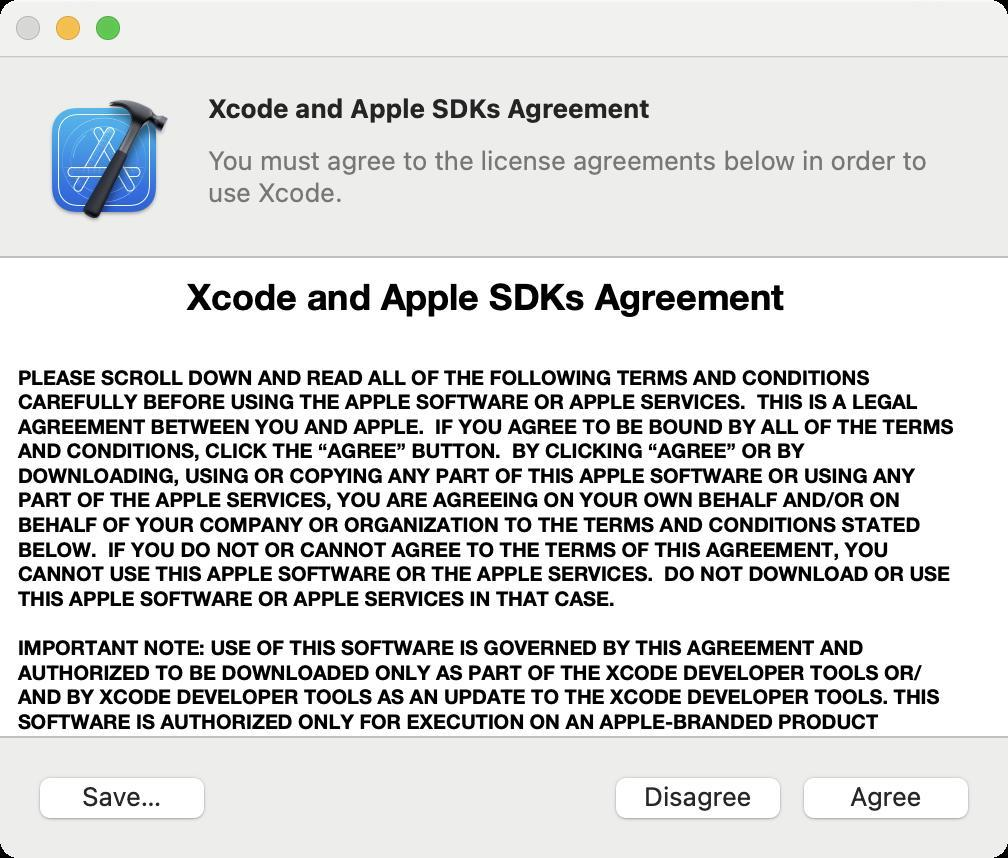
Accessibility tree:
{"name": "Xcode_and_Apple_SDKs_Agreement", "role": "AXWindow", "description": null, "role_description": "dialog", "value": null, "position": "612.00;184.00", "size": "504;429", "children": [{"name": null, "role": "AXStaticText", "description": null, "role_description": "text", "value": "Xcode and Apple SDKs Agreement", "position": "102.00;46.00", "size": "384;18", "children": []}, {"name": null, "role": "AXScrollArea", "description": null, "role_description": "scroll area", "value": null, "position": "-1.00;128.00", "size": "506;241", "children": [{"name": null, "role": "AXTextArea", "description": null, "role_description": "text entry area", "value": "Xcode and Apple SDKs Agreement\n\nPLEASE SCROLL DOWN AND READ ALL OF THE FOLLOWING TERMS AND CONDITIONS CAREFULLY BEFORE USING THE APPLE SOFTWARE OR APPLE SERVICES.  THIS IS A LEGAL AGREEMENT BETWEEN YOU AND APPLE.  IF YOU AGREE TO BE BOUND BY ALL OF THE TERMS AND CONDITIONS, CLICK THE “AGREE” BUTTON.  BY CLICKING “AGREE” OR BY DOWNLOADING, USING OR COPYING ANY PART OF THIS APPLE SOFTWARE OR USING ANY PART OF THE APPLE SERVICES, YOU ARE AGREEING ON YOUR OWN BEHALF AND/OR ON BEHALF OF YOUR COMPANY OR ORGANIZATION TO THE TERMS AND CONDITIONS STATED BELOW.  IF YOU DO NOT OR CANNOT AGREE TO THE TERMS OF THIS AGREEMENT, YOU CANNOT USE THIS APPLE SOFTWARE OR THE APPLE SERVICES.  DO NOT DOWNLOAD OR USE THIS APPLE SOFTWARE OR APPLE SERVICES IN THAT CASE.\n\nIMPORTANT NOTE: USE OF THIS SOFTWARE IS GOVERNED BY THIS AGREEMENT AND AUTHORIZED TO BE DOWNLOADED ONLY AS PART OF THE XCODE DEVELOPER TOOLS OR/AND BY XCODE DEVELOPER TOOLS AS AN UPDATE TO THE XCODE DEVELOPER TOOLS. THIS SOFTWARE IS AUTHORIZED ONLY FOR EXECUTION ON AN APPLE-BRANDED PRODUCT RUNNING MACOS.  ANY OTHER DOWNLOAD OR USE OF THIS SOFTWARE IS NOT AUTHORIZED AND IS IN BREACH OF THIS AGREEMENT.\n\n1.\tDefinitions\nWhenever capitalized in this Agreement:\n\n“Agreement” means this Xcode and Apple SDKs Agreement.\n\n“Apple” means Apple Inc., a California corporation with its principal place of business at One Infinite Loop, Cupertino, California 95014, U.S.A.\n\n“Apple Developer Program License Agreement” means a separate agreement that may be entered into between You and Apple regarding the development and submission of Applications to the App Store for approval and digital signing by Apple, development of libraries for iOS, watchOS, iPadOS, tvOS, and/or visionOS, and the use of Apple services such as the Apple Push Notification Service, In-App Purchase, and iCloud, among other things.\n\n“Apple Maps Service” means the mapping platform and Map Data provided by Apple via the MapKit API and/or the Apple Maps Server API (which are the documented API that enable You to add mapping features or functionality to Applications).  \n\n“Apple Services” or “Services” means the developer services that Apple provides to You under this Agreement solely for use with Your Applications and not for use by You as an end-user (e.g., Game Center, Apple Maps Service, any Apple-certificate issuance services, etc.), including any Updates thereto (if any) that may be provided to You by Apple.  \n\n“Apple Software” means the Xcode Developer Tools and the Apple SDKs, including any Updates thereto (if any) that may be provided to You by Apple.\n\n“Apple SDKs” means the macOS SDK, and the Apple-proprietary Software Development Kits (SDKs) provided hereunder, including but not limited to header files, APIs, libraries, simulators, and software (source code and object code) labeled as part of the iOS SDK, watchOS SDK, iPadOS SDK, tvOS SDK and/or visionOS SDK and included in the Xcode Developer Tools package for purposes of targeting Apple-branded products running iOS, watchOS, iPadOS, tvOS or visionOS.\n \n“Application” means a software program (including extensions and media that are enclosed in a single software bundle) developed by You hereunder, for use under Your own name, trademark or brand, and specifically for use on Apple-branded products running macOS, iOS, watchOS, iPadOS, tvOS, visionOS as applicable, including new releases and new versions of such software program, but excluding libraries for iOS, watchOS, iPadOS, tvOS, visionOS applications.  \n\nFor clarity, the term Application as used in this Agreement excludes libraries that are for use in Applications designed for iOS, watchOS, iPadOS, tvOS or visionOS.  Such libraries can be developed by You only under the terms of the Apple Developer Program License Agreement.  \n\n“Authorized Developers” means Your employees and contractors, members of Your organization or, if You are an educational institution, Your faculty, staff and students, who: (a) have a demonstrable need to know or use the Apple Software or Apple Services in order to develop and test Applications, and (b) to the extent they will access Apple Confidential Information, have written and binding agreements with You that prohibit the unauthorized use and disclosure of such confidential information.\n\n“Authorized Test Units” means Apple-branded hardware units owned or controlled by You that have been designated by You for Your own testing and development purposes, and, if You permit, Apple-branded hardware units owned or controlled by Your Authorized Developers so long as such units are used for testing and development purposes on Your behalf and only as permitted hereunder. \n\n“Documentation” means the technical or other specifications or documentation that Apple may provide to You for use in connection with the Apple Software, Apple Services, Apple certificates, or as otherwise provided hereunder. \n\n“FOSS” (Free and Open Source Software) means any software that is subject to terms that, as a condition of use, copying, modification or redistribution, require such software and/or derivative works thereof to be disclosed or distributed in source code form, to be licensed for the purpose of making derivative works, or to be redistributed free of charge, including without limitation software distributed under the GNU General Public License or GNU Lesser/Library GPL.\n\n“macOS SDK” means the Apple-proprietary Software Development Kits (SDKs) provided hereunder, including but not limited to header files, APIs, libraries, simulators, and software (source code and object code) labeled as part of the macOS SDK and included in the Xcode Developer Tools package for purposes of targeting Apple-branded products running macOS.\n \n“Map Data” means any content, data or information provided through the Apple Maps Service including, but not limited to, imagery, terrain data, latitude and longitude coordinates, transit data, points of interest and traffic data. \n\n“Program Requirements” mean the technical, human interface, design, product category, security, performance, and other criteria and requirements for Applications specified by Apple in the Apple Developer Program License Agreement.  \n\n“Provisioning Profiles” means the time-limited files (including applicable entitlements, certificates or other identifiers) that may be provided by Apple for use by You in connection with Your Application development and testing.\n\n“Updates” means bug fixes, updates, upgrades, modifications, enhancements and supplements to the Apple Software or Apple Services, and any new releases or versions thereof.\n\n“Xcode Developer Tools” means the Apple-proprietary development platform, including but not limited to software tools, compilers, sample code, Documentation, programming languages, and overall design package provided by Apple hereunder, excluding the Apple SDKs.\n\n“You” or “Your” means the person(s) or entity using the Apple Software or Services or otherwise exercising rights under this Agreement.  If You are entering into this Agreement on behalf of Your company, organization, educational institution, or an agency, instrumentality, or department of the federal government, “You” or “Your” refers to your company, organization, educational institution or agency, instrumentality, or department of the federal government as well.\n\n2.\tInternal Use License and Restrictions\n2.1\tAuthority to Enter into Agreements \nYou certify to Apple that You have the right and authority to enter into this Agreement on Your own behalf, or if You are entering into this Agreement on behalf of Your company, organization, educational institution, or agency, instrumentality, or department of the federal government, that You have the right and authority to legally bind such entity or organization to the terms and obligations of this Agreement.  Further, You agree to comply with the terms of and fulfill Your obligations under this Agreement, including obtaining any required consents for Your Authorized Developers’ use of the Apple Software and Services (e.g., as part of Your Applications), and You agree to monitor and be fully responsible for all such use by Your Authorized Developers and their compliance with the terms of this Agreement.  You acknowledge that You will be solely responsible for all costs, expenses, losses and liabilities incurred, and activities undertaken by You and Your Authorized Developers in connection with the Apple Software and Apple Services, Your Applications and Your related development and limited distribution efforts.  \n\n2.2\tPermitted Uses and Restrictions\nSubject to the terms and conditions of this Agreement, Apple hereby grants You during the Term, a limited, non-exclusive, personal, revocable, non-sublicensable, non-transferable, and internal use license to:\n\nA.\tInstall a reasonable number of copies of the Apple Software on Apple-branded computers that are owned or controlled by You to be used internally by You or Your Authorized Developers only as follows:\n\n(i)\tYou may use the Xcode Developer Tools to test and develop application and other software; \n\n(ii)\tYou may use the macOS SDKs to test and develop application and other software;\n\n(iii)\tYou may use the Apple SDKs (excluding the macOS SDK) solely to test and develop Applications that are specifically for use with the applicable Apple-branded products for which the SDK is targeted, unless otherwise permitted by Apple in writing; and\n\n(iv)\tYou may use the Apple Services solely to test and develop Applications that are specifically for use on Apple-branded products, unless otherwise permitted by Apple in writing.\n\nExcept as otherwise expressly set forth in Section 2.2.B., You may not distribute any Applications developed using the Apple SDKs (excluding the macOS SDK) absent entering into a separate written agreement with Apple. \n\nB.\tUse Provisioning Profiles to install Your Applications onto a reasonable, limited number of Authorized Test Units solely for use by You and/or Your Authorized Developers and only for internal testing and development of Your Applications, or for Your own personal, non-commercial use.  \n\nApple reserves the right to limit the number of Authorized Test Units that You may provision for iOS, watch OS, iPadOS, tvOS, and visionOS as well as the number of Authorized Developers (and Apple IDs) that You may register with the Apple Software for such provisioning.  You agree to be solely responsible for determining which Authorized Developers in Your company or organization should have access to and use of Your Applications and such Authorized Test Units.  You agree to clearly inform Your Authorized Developers that Your Applications that are deployed using Your Provisioning Profiles are to be used only by them (and not by any third parties) and are solely for use for internal testing and development purposes on Your behalf.  You will be responsible for attaching or otherwise including, at Your discretion, any relevant usage terms for such Applications.  Apple will not be responsible for any violations of Your usage terms.  You will be solely responsible for all user assistance, warranty and support of Your Applications that are deployed by You under this Agreement. \n\n2.3\tApple IDs\nYou agree to register only a reasonable number of Apple IDs in the Apple Software and Apple Services for deployment and provisioning purposes.  You agree to ensure that such Apple IDs are associated with You or Your Authorized Developers.  You agree that all information provided to Apple by You or Your Authorized Developers in obtaining such Apple IDs or entering them into the Apple Software or Services will be current, true, accurate, supportable and complete.  You agree not to fraudulently misrepresent or improperly acquire more Apple IDs than are necessary for Your own reasonable testing and development purposes.  You understand that Apple may disable Your right to use Apple IDs within the Apple Software or may revoke Your Provisioning Profiles at any time in its sole discretion (e.g., if Apple suspects fraudulent or malicious activity with Your use of the Apple Software or Services).\n\n2.4\tApple Developer Program \nIf You would like a third-party to use Your Application for iOS, watchOS, iPadOS, tvOS, or visionOS, or You would like to distribute Your Application for macOS through the App Store, then You must enter into a separate written agreement with Apple (the Apple Developer Program License Agreement) and Your Application must comply with the Program Requirements and Documentation.  Information regarding the Program Requirements is available at:  http://developer.apple.com/programs/ios/information/index.html.  Apple reserves the right to change the Program Requirements and/or the terms of the Apple Developer Program License Agreement from time to time.  You are fully responsible for any and all costs, expenses or other liabilities You may incur as a result of Your development or use of the Apple Software or Services.  For clarity, macOS applications and libraries may be distributed without entering into a separate written agreement with Apple so long as such applications and libraries comply with the terms of this Agreement.\n\n2.5\tCopies  \nYou agree to retain and reproduce in full the Apple copyright, disclaimers and other proprietary notices in all copies of the Apple Software that You are permitted to make under this Agreement.  For clarity, You may copy only the entire package or piece of the Apple Software and Services in its entirety and only for use as permitted herein.  You may not alter the Apple Software or Services in any way in such copy, e.g., You are expressly prohibited from separately using the Apple SDKs or attempting to run any part of the Apple Software on non-Apple-branded hardware.  Images contained in the Documentation may not be separately copied or used outside of the Documentation. \n\n2.6\t Ownership\nApple retains all rights, title, and interest in and to the Apple Software and Apple Services.  The parties acknowledge that this Agreement does not give Apple any ownership interest in Your Applications.\n\n2.7\tRestrictions; No Other Permitted Uses\nThe grants set forth in this Agreement do not permit You to, and You agree not to, install, use or run the Apple Software or Apple Services on any non-Apple-branded computer or device, or to enable others to do so.  This Agreement does not allow the Apple Software or Services to be made available over a network where they could be run or used by multiple computers at the same time, unless otherwise expressly permitted in writing by Apple.  Further, unless otherwise expressly permitted by Apple in writing, You agree not to rent, lease, lend, upload to or host on any website or server, sell, redistribute, or sublicense the Apple Software and Apple Services, in whole or in part, or to enable others to do so.  You may not use the Apple Software and Apple Services for any purpose not expressly permitted by this Agreement.  You may not and You agree not to, or to enable others to, copy (except as expressly permitted under this Agreement), decompile, reverse engineer, disassemble, attempt to derive the source code of, modify, decrypt, or create derivative works of the Apple Software or Services, or any part thereof (except as and only to the extent any foregoing restriction is prohibited by applicable law, or to the extent as may be permitted by licensing terms governing use of open-sourced components or sample code included with the Apple Software).  You agree not to exploit the Apple Services or Apple Software in any unauthorized way whatsoever, including but not limited to, by trespass or burdening network capacity.  Further, as a condition to using the Apple Software and Apple Services, You agree that You will not, directly or indirectly, commit any act intended to interfere with the Apple Software or Apple Services.  All licenses not expressly granted in this Agreement are reserved and no other licenses, immunity or rights, express or implied are granted by Apple, by implication or otherwise.  This Agreement does not grant You any rights to use any trademarks, logos or service marks belonging to Apple, including but not limited to the iPhone or iPod word marks.  If You make reference to any Apple products or technology or use Apple’s trademarks, You agree to comply with the guidelines at: http://www.apple.com/legal/trademark/guidelinesfor3rdparties.html, as modified by Apple from time to time.  \n\n2.8\tUpdates; No Support or Maintenance\nApple may extend, enhance, or otherwise modify the Apple Software and Apple Services at any time without notice, but Apple is not obligated to provide You with any Updates to the Apple Software and Apple Services.  If Apple makes Updates available, the terms of this Agreement will govern such Updates, unless the Update is accompanied by a separate license in which case the terms of that license will govern.  If You choose to allow automatic updates for the Apple Software in System Preferences, then Your Apple-branded computer will periodically check with Apple for updates and upgrades to the Apple Software and, if an update or upgrade is available, the update or upgrade will automatically download and install onto Your Apple-branded computer and, if applicable, Your peripheral devices. You can turn off the automatic updates for the Apple Software at any time by changing the automatic updates settings within System Preferences.  Apple is not obligated to provide any maintenance, technical or other support for the Apple Software and Apple Services.  You acknowledge that Apple has no express or implied obligation to announce or make available any Updates of the Apple Software and Apple Services to anyone in the future.  Should an Update be made available, it may have APIs, features, services, content, or functionality that are different from those found in the Apple Software and Apple Services licensed hereunder.\n\n2.9\tUse of Apple Services in Your Applications\nApple may provide access to Apple Services that Your Applications may call through APIs in the Apple Software and/or that Apple makes available to You through other mechanisms, e.g., through the use of keys that Apple may make accessible to You through the Apple Software or Apple Services.  You agree to access such Apple Services only through the mechanisms provided by Apple for such access and only for use on Apple-branded products.  Except as expressly permitted by Apple in writing, You agree not to share access to mechanisms provided to You by Apple for the use of Apple Services with any third party.  Further, You agree not to create or attempt to create a substitute or similar service through use of or access to the Apple Services.  \n\nYou agree to access and use such Services only as necessary for providing services and functionality for Your Applications that are eligible to use such Services and only as permitted by Apple in writing, including in the Documentation.  You may not use the Apple Services in any manner that is inconsistent with the terms of this Agreement or that infringes any intellectual property rights of a third party or Apple, or that violates any applicable laws or regulations.  You agree that the Apple Services contain proprietary content, information and material owned by Apple and its licensors, and protected by applicable intellectual property and other laws.  You may not use such proprietary content, information or materials in any way whatsoever, except for the permitted uses of the Apple Services under this Agreement, or as otherwise separately and expressly permitted by Apple in writing.\n\nYou acknowledge that there may be storage capacity, transmission, and/or transactional limits for the Apple Services both for You as a developer and for Your Authorized Developers.  If You reach or Your Authorized Developers reach such limits, then You or Your Authorized Developer may be unable to use the Apple Services or may be unable to access or retrieve data from Your Applications or through the applicable end-user accounts.  You agree not to charge any fees to Your Authorized Developers solely for access to or use of the Apple Services through Your Application or for any content, data or information provided therein, and You agree not to sell access to the Apple Services in any way. \n\nApple Services may not be available in all languages or in all countries, and Apple makes no representation that any such Services would be appropriate, accurate or available for use in any particular location or product.  To the extent You choose to use the Apple Services with Your Applications, You do so at Your own initiative and are responsible for compliance with any applicable laws.\n\nApple reserves the right to change, suspend, deprecate, remove, limit, or disable access to the Apple Services, or any part thereof, at any time without notice (including revoking entitlements or changing any APIs in the Apple Software that enable access to the Services).  In no event will Apple be liable for the removal of or disabling of access to any of the foregoing.  Apple may also impose limits and restrictions on the use of or access to the Apple Services, may remove the Apple Services for indefinite time periods, may revoke Your access to the Apple Services, or may cancel the Apple Services (or any part thereof) at any time without notice or liability to You and in its sole discretion.  \n\nApple does not guarantee the availability, accuracy, completeness, reliability, or timeliness of any data or information displayed by any Apple Services.  You are responsible for Your use of the Apple Software and Apple Services, and if You use such Services to store any content, data, or information, then it is Your responsibility to maintain appropriate alternate backup of all Your content, information, and data.  You understand and agree that You may not be able to access certain Apple Services upon expiration or termination of this Agreement and that Apple reserves the right to suspend access to or delete content, data or information that You have stored through Your use of such Services provided hereunder.  You should review the Documentation and policy notices posted by Apple prior to using any Apple Services.  Certain Apple Services may not be made available for Applications on all Apple-branded products and may not be made available to all developers.  Apple reserves the right to not provide (or to cease providing) the Apple Services to any or all developers at any time in its sole discretion.\n\n2.10\tXcode Server \nIf You access the Xcode Server feature of the Apple Software (e.g., via the command line tools), then You may use the Xcode Server feature for Your own personal use or within Your company or organization, but solely for Your own internal testing and development purposes.  You may not provide a service to any other party that integrates with or leverages services or information provided by Xcode Server or uses the Xcode Server feature in any way.  As a condition of using the Xcode Server feature of the Apple Software, You represent and warrant to Apple that You (and any user of a client-computer that You permit to access Xcode Server on Your behalf) are appropriately licensed to use the applicable services, features or functionality of the Xcode Developer Tools, the Apple SDKs and/or the Apple Developer Program account and associated resources accessed through Xcode Server (e.g., anyone attempting to gain access to Your Apple Developer certificates stored on Xcode Server must be a member of Your paid Apple Developer Program account team).  You agree to monitor and will be responsible for all such use by any user of a client-computer that You permit to access Xcode Server and their compliance with the terms of this Agreement and other applicable license agreements.\n\n\n2.11\tQuickTime Development Software\nYou may use the QuickTime development software only to develop application software that is compatible with, and runs only on supported macOS and/or Windows platforms with QuickTime installed.  Your software application may not interfere with the functionality of QuickTime Player or the QuickTime Plug-in, including but not limited to file type or MIME type associations that are registered to QuickTime.\n\n2.12\tDigital Materials, Reality Composer and Reality Composer Pro Software\nA. \tThe Reality Composer and/or Reality Composer Pro software (“Composer Software”) that may be included with the Apple Software may contain, display and provide access to certain content, photographs, text, images, graphics, artwork, audio, video, augmented reality or similar assets (collectively, the “Digital Materials”). Title and intellectual property rights in the Digital Materials belong to Apple or the respective content owner, and such Digital Materials may be protected by copyright or other intellectual property laws and treaties, or subject to terms of use of the third party providing such Digital Materials.  Apple is not obligated to provide for, and does not guarantee, the availability of the Composer Software or any specific Digital Materials.  Any Updates to the Composer Software may therefore contain some Digital Materials different from the previous versions. \n\nB.\tAutomatic Updates of the Composer Software may also include updates to the library of Digital Materials that are provided as part of the Composer Software. Regardless of whether automatic updates are enabled or not, when the Composer Software is in use, the Composer Software will automatically check with Apple for Updates to the Digital Materials. If an Update is available, You will be prompted to download the updated or new Digital Materials. Apple reserves the right to automatically modify, remove, or delete any Digital Materials on Your Apple-branded computer from time to time if Apple becomes aware of or has reason to believe that it is necessary to cease the distribution and use of such Digital Materials, due to reasons such as legal or regulatory requirements, public morals, or technical considerations.  By using the Apple Software, You understand and agree that Apple may automatically modify, remove or delete any Digital Materials.\n\nC.\tExcept as otherwise provided in this Agreement, You may use the Digital Materials, on a royalty-free basis, to create your own original content for your game, application, or other audiovisual project (“User Content”) subject to Apple’s right to modify, remove or delete specific Digital Materials on Your Apple-branded computer as set forth in Section 2.12B above. You may display and distribute User Content that was created using the Digital Materials as part of or in connection with Your game, application or other audiovisual project; however, individual Digital Materials may not be commercially or otherwise distributed on a standalone basis, or repackaged in whole or in part as audio clips, visual content, or asset packs. \n\nD.\tExcept as otherwise provided in this Agreement, (i) this Agreement does not grant You any rights to use such Digital Materials, nor does it obligate Apple to make any such Digital Materials available to You continually or for any specific term, and (ii) You may not use the Digital Materials outside the context of their intended use as part of the Apple Software. Without prejudice to Section 2.14C below, You agree not to use the Composer Software, including any Digital Materials, for any unlawful or illegal activity or to create User Content or assets that are offensive or inappropriate. You further agree not to interfere with, disrupt, or create an undue burden on servers or networks connected to Your Apple-branded computer or Apple Software or violate the regulations, policies or procedures of such networks. \n\n2.13\tSystem-Provided Images\nThe system-provided images and symbols owned by Apple and documented as such in Apple's Human Interface Guidelines for iOS, watchOS, iPadOS, tvOS, macOS, or visionOS (“System-Provided Images”) are licensed to You solely for the purpose of developing Applications for Apple-branded products that run on the system for which the image was provided.  You agree that you shall not use or incorporate the System-Provided Images or any substantially or confusingly similar images into app icons, logos or make any other trademark use of the System-Provided Images. Your use of the System-Provided Images shall also be subject to any specific use restrictions with respect thereto as set forth in the Apple Software or Apple’s Human Interface Guidelines.  Apple reserves the right to review and, in its sole discretion, require modification or discontinuance of use of any System-Provided images used in violation of the foregoing restrictions, and you agree to promptly comply with any such request.  Upon termination of this Agreement, You may continue to distribute the System-Provided Images as used within Applications You developed using the Apple Software.\n\n2.14\tAdditional Restrictions for Applications\n\nA.  \tUse of the Apple Maps Service; Location\nIf Your Application uses or accesses the Map Kit API and/or the Apple Maps Server API from a device running iOS version 6 or later, Your Application will access and use the Apple Maps Service.  All use of the Map Kit API, Apple Maps Server API and Apple Maps Service must be in accordance with the terms of this Agreement, and You agree that the Apple Maps Service is solely for use by Applications running on Apple-branded products.  Your Application may use the MapKit API and/or Apple Maps Server API only to access the Apple Maps Service and/or Map Data in Your Applications (except as otherwise set forth below).  \n\nAs part of such access to the Apple Maps Service and/or Map Data through the MapKit API or Apple Maps Server API:\n\n-  Your Application must not remove, obscure or alter Apple’s or its licensors’ copyright notices, trademarks, or any other proprietary rights or legal notices, documents or hyperlinks that may appear in or be provided through the Apple Maps Service;\n\n-  You must not use the Apple Maps Service in any manner that enables or permits bulk downloads or feeds of the Map Data, or any portion thereof, or that in any way attempts to extract, scrape or reutilize any portions of the Map Data.  For example, neither You nor Your Application may use or make available the Map Data, or any portion thereof, as part of any secondary or derived database;\n\n-  Your Application may display the Map Data only as permitted herein, and when displaying it on a map, You agree that it will be displayed only on an Apple map provided through the Apple Maps Service; \n\n-  Except to the extent expressly permitted herein, You agree not to copy, modify, translate, create a derivative work of, publish or publicly display the Map Data in any way.  Further, You may not use or compare the data provided by the Apple Maps Service for the purpose of improving or creating another mapping service;\n\n-  Unless otherwise expressly permitted in writing by Apple, Map Data may not be cached, pre-fetched, or stored by You or Your Application, other than on a temporary and limited basis solely as necessary (i) for Your use of the Apple Maps Service as permitted herein or in the MapKit Documentation, and/or (ii) solely to improve the performance of the Apple Maps Service with Your Application after which, in all cases, You must delete any such Map Data and, upon Apple’s request, provide to Apple written certification of the deletion; \n\n-  You acknowledge and agree that results You may receive from the Apple Maps Service may vary from actual conditions due to variable factors that can affect the accuracy of Map Data, such as road or weather conditions; and  \n\n-  If Your Application accesses the MapKit API from a device running iOS version 5 or earlier, Your Application will access and use only the Google Mobile Maps (GMM) service.  Such use of the GMM is subject to the following terms: http://code.google.com/apis/maps/terms/iPhone.html.  If You do not accept such terms, You may not use the GMM service in Your Application, and You acknowledge and agree that such use will constitute Your acceptance of such terms.\n\nApplications that use location-based APIs (e.g., Core Location, MapKit API) or otherwise provide location-based services may not be designed or marketed for automatic or autonomous control of vehicle behavior, or for emergency or life-saving purposes.  Map Data and other location data provided by Apple is not intended to be relied upon in situations where precise location information is needed or where erroneous, delayed, non-existent, inaccurate or incomplete location data may lead to death, personal injury, property or environmental damage.  \n\nIf You choose to provide Your own location-based service, data and/or information in conjunction with the Apple maps provided through the Apple Maps Service (e.g., overlaying a map or route You have created on top of an Apple map), You are solely responsible for ensuring that Your service, data and/or information correctly aligns with any Apple maps used.  For Applications that use location-based APIs for real-time navigation (including, but not limited to, turn-by-turn route guidance and other routing that is enabled through the use of a sensor), You must have an end-user license agreement that includes the following notice:  YOUR USE OF THIS REAL TIME ROUTE GUIDANCE APPLICATION IS AT YOUR SOLE RISK.  LOCATION DATA MAY NOT BE ACCURATE.  Further, any Applications that offer location-based services or location-based functionality must notify and obtain consent from an individual before his or her location data is collected, transmitted or otherwise used by the Application.  \n\nB.  \tUse of the HealthKit APIs and the HomeKit APIs\nYou may use the HealthKit APIs only for internal testing and development purposes for Your Application.  Your Application must not access the HealthKit APIs unless it is primarily designed to provide health and/or fitness services.  You must not use the HealthKit APIs, or any information obtained through the HealthKit APIs, to disclose or provide an end-user’s health and/or fitness information to any third party and may only use such APIs for internal testing and development purposes for Your Application.  If Your Application accesses NikeFuel points information through the HealthKit APIs, then Your use of the NikeFuel points information is subject to the NikeFuel points terms of service set forth at: https://developer.nike.com/healthkit/nikefuel-use-agreement.html.  If You do not accept such NikeFuel points terms of service, including, but not limited to all limitations and restrictions therein, You may not use such NikeFuel points information in Your Application, and You acknowledge and agree that such use will constitute Your acceptance of such terms of service.\n\nYou may use the HomeKit APIs only for internal testing and development purposes for Your Application.  Your Application must not access the HomeKit APIs unless it is primarily designed to provide home configuration or home automation services (e.g., turning on a light, lifting a garage door) for hardware accessories licensed under Apple’s MFi Program.  You agree not to use the HomeKit APIs for any purpose other than interfacing, communicating, interoperating with or otherwise controlling hardware accessories licensed under Apple’s MFi Program or for using the HomeKit database, and then only for home configuration or home automation purposes in connection with Your Application.  Your Application may use information obtained from the HomeKit APIs and/or the HomeKit database only on supported Apple-branded products.  You agree not to export, remotely access, or transfer such information off such device (e.g., a lock password cannot be sent off an end-user’s device to be stored in an external non-Apple database). \n\nC.  \tCompliance with Laws\nYou agree that neither You nor Your Applications will disable, override or otherwise interfere with any Apple-implemented system alerts, warnings, display panels, consent panels and the like.  You understand and agree that You and Your Applications must comply with all applicable criminal, civil and statutory laws and regulations (including privacy, data collection and location service laws and regulations) in any jurisdictions in which Your Applications may be delivered.  You shall be solely responsible for, and Apple shall have no responsibility or liability whatsoever with respect to, any and all claims, suits, liabilities, losses, damages, costs and expenses arising from, related or attributable to, or otherwise involving Your Application. \n\nYou agree not to use the Apple Software and Services for any unlawful or illegal activity, nor to develop any Application that would commit or facilitate the commission of a crime, or other tortious, unlawful, or illegal act.  You agree that, to the best of Your knowledge and belief, Your Applications will not violate, misappropriate, or infringe any Apple or third party copyrights, trademarks, rights of privacy and publicity, trade secrets, patents, or other proprietary or legal rights (e.g. musical composition or performance rights, video rights, photography or image rights, logo rights, third party data rights, etc. for content and materials that may be included in Your Application).  Further, You agree not to use the Apple Software or Apple Services to create any Application or other software program that would disable, hack or otherwise interfere with any security, digital signing, digital rights management, content protection, verification or authentication mechanisms implemented in or by the Apple Software or the Apple Services, or by other Apple software, services or technology, or enable others to do so, unless otherwise permitted by Apple in writing.\n\nApplications must not contain any malware, malicious or harmful code, program, or other internal component (e.g. computer viruses, trojan horses, “backdoors”) and may not use any Apple Software or services in a way that could damage, destroy, or adversely affect Apple hardware, software or services, or any other software, firmware, hardware, data, systems, services, or networks.  If Your Application includes any FOSS, You agree to comply with all applicable FOSS licensing terms, and You agree not to use any FOSS in the development of Your Application in such a way that would cause the non-FOSS portions of the Provisioning Profiles, Apple Software, Services, or any Apple-issued certificates to be subject to any FOSS licensing terms or obligations.\n\n3.\tPre-Release Software and Services\nNote:  This Agreement applies to both the commercial release versions of the Apple Software and pre-release versions of the Apple Software, as applicable.  You should review the release notes provided with the Apple Software if You are uncertain about Your confidentiality obligations or visit developer.apple.com for more information about pre-release versions.  \n\n3.1\tUsing Pre-Release Apple Software and Services \nPre-release versions of the Apple Software or Apple Services should not be relied upon to perform in the same manner as a final-release, commercial-grade product, nor should they be used with data that is not sufficiently and regularly backed up.  The pre-release Apple Software and Apple Services may contain inaccuracies or errors that could cause failures or loss of data and may be incomplete.  You should back up Your data prior to using any pre-release Apple Software and Apple Services and not rely on them to perform in the same way as a commercial release of the Apple Software and Services.\n\n3.2\tConfidentiality\nYou agree that pre-release versions of the Apple Software and Apple Services (including pre-release Documentation) will be deemed “Apple Confidential Information”; provided however that upon the commercial release of the Apple Software and Apple Services, such pre-release versions of the Apple Software and Apple Services will no longer be confidential.  Notwithstanding the foregoing, Apple Confidential Information will not include: (i) information that is generally and legitimately available to the public through no fault or breach of Yours, (ii) information that is generally made available to the public by Apple, (iii) information that is independently developed by You without the use of any Apple Confidential Information, (iv) information that was rightfully obtained from a third party who had the right to transfer or disclose it to You without limitation, or (v) any FOSS included in the Apple Software and Apple Services and accompanied by licensing terms that do not impose confidentiality obligations on the use or disclosure of such FOSS.  Further, Apple agrees that You will not be bound by the foregoing confidentiality terms with regard to technical information about pre-release Apple Software or Apple Services disclosed by Apple at WWDC (Apple’s Worldwide Developers Conference), except that You may not post screen shots of, write public reviews of, or redistribute any pre-release Apple Software or Services.\n\nYou agree to protect Apple Confidential Information using at least the same degree of care that You use to protect Your own confidential information of similar importance, but no less than a reasonable degree of care.  You agree to use Apple Confidential Information solely for the purpose of exercising Your rights and performing Your obligations under this Agreement and agree not to use Apple Confidential Information for any other purpose, for Your own or any third party’s benefit, without Apple's prior written consent.  You further agree not to disclose or disseminate Apple Confidential Information to anyone other than: (i) Authorized Developers; or (ii) as otherwise agreed or permitted in writing by Apple.  You may disclose Apple Confidential Information to the extent required by law, provided that You take reasonable steps to notify Apple of such requirement before disclosing the Apple Confidential Information and to obtain protective treatment of the Apple Confidential Information.  You acknowledge that damages for improper disclosure of Apple Confidential Information may be irreparable; therefore, Apple is entitled to seek equitable relief, including injunction and preliminary injunction, in addition to all other remedies.\n\n4.\tIndemnification \nTo the extent permitted by applicable law, You agree to indemnify, defend and hold harmless Apple, its directors, officers, employees, independent contractors and agents (each an “Apple Indemnified Party”) from any and all claims, losses, liabilities, damages, expenses and costs (including without limitation attorneys' fees and court costs) (collectively “Losses”) incurred by an Apple Indemnified Party as a result of Your breach of this Agreement, a breach of any certification, covenant, representation or warranty made by You in this Agreement, any claims that Your Applications violate or infringe any third party intellectual property or proprietary rights, or otherwise related to or arising from Your use of the Apple Software and Apple Services, Your Applications, Your development of Applications, or Your loading of Applications and limited distribution as permitted hereunder.  You acknowledge that the Apple Software and Apple Services is not intended for use in the development of Applications in which errors or inaccuracies in the content, functionality, services, data or information provided by the Application or the failure of the Application could lead to death, personal injury, or severe physical or environmental damage, and, to the extent permitted by law, You hereby agree to indemnify, defend and hold harmless each Apple Indemnified Party from any Losses incurred by such Apple Indemnified Party by reason of any such use.  In no event may You enter into any settlement or like agreement with a third party that affects Apple's rights or binds Apple in any way, without the prior written consent of Apple.\n\n5.\tTerm and Termination\nThe license to use this version of the Apple Software and Apple Services is effective until terminated as set forth herein.  \n\nThis Agreement and all rights under this Agreement will terminate automatically or cease to be effective without notice from Apple if You or any of Your Authorized Developers fail to comply with any term(s) of this Agreement.  All rights hereunder in any beta or pre-release versions of the Apple Software for a particular release will terminate upon the commercial release of such Apple Software.  \n\nUpon the termination of this Agreement for any reason, You agree to immediately cease all use of the Apple Software and Apple Services and erase and destroy all copies, full or partial, of the Apple Software and Apple Services and all copies of Apple Confidential Information in Your and Your Authorized Developers' possession or control.  At Apple’s request, You agree to provide written certification of such destruction to Apple.  \n\nApple reserves the right to revoke, disable or suspend any Provisioning Profiles or any access to the device deployment and provisioning features of the Apple Software and Services at any time, in its sole discretion.  By way of example, Apple may do this if Apple has reason to believe that Apple IDs were fraudulently obtained, that an unreasonable number of devices have been entered into the Apple Software, and/or that the Services are being used in a fraudulent, suspicious, or improper manner.   \n\nThe following terms shall survive termination: Section 1, the last sentence of Section 2.1, the last two sentences of Section 2.2B., the second to last sentence of Section 2.4, Section 2.6, Section 2.7, Section 2.12B, 2.12D, the last sentence of 2.13, and Sections 3, 4, 5, 6, 7, and 8.  Apple will not be liable for compensation, indemnity, or damages of any sort as a result of terminating this Agreement in accordance with its terms, and termination of this Agreement will be without prejudice to any other right or remedy Apple may have, now or in the future. \n\n6.\tNO WARRANTY\nA.\tYOU EXPRESSLY ACKNOWLEDGE AND AGREE THAT, TO THE EXTENT PERMITTED BY APPLICABLE LAW, USE OF THE APPLE SOFTWARE AND APPLE SERVICES IS AT YOUR SOLE RISK AND THAT THE ENTIRE RISK AS TO SATISFACTORY QUALITY, PERFORMANCE, ACCURACY AND EFFORT IS WITH YOU. \n\nB.\tTO THE MAXIMUM EXTENT PERMITTED BY APPLICABLE LAW, THE APPLE SOFTWARE AND APPLE SERVICES ARE PROVIDED “AS IS” AND “AS AVAILABLE”, WITH ALL FAULTS AND WITHOUT WARRANTY OF ANY KIND, AND APPLE AND APPLE'S LICENSORS (COLLECTIVELY REFERRED TO AS “APPLE” FOR THE PURPOSES OF SECTIONS 6 AND 7) HEREBY DISCLAIM ALL WARRANTIES AND CONDITIONS WITH RESPECT TO THE APPLE SOFTWARE AND APPLE SERVICES, EITHER EXPRESS, IMPLIED OR STATUTORY, INCLUDING WITHOUT LIMITATION THE IMPLIED WARRANTIES AND CONDITIONS OF MERCHANTABILITY, SATISFACTORY QUALITY, FITNESS FOR A PARTICULAR PURPOSE, ACCURACY, TIMELINESS, AND NON-INFRINGEMENT OF THIRD PARTY RIGHTS.\n\nC.\tAPPLE DOES NOT WARRANT AGAINST INTERFERENCE WITH YOUR ENJOYMENT OF THE APPLE SOFTWARE AND APPLE SERVICES, THAT THE APPLE SOFTWARE AND APPLE SERVICES WILL MEET YOUR REQUIREMENTS, THAT THE OPERATION OF THE APPLE SOFTWARE AND APPLE SERVICES WILL BE UNINTERRUPTED OR ERROR-FREE, THAT DEFECTS IN THE APPLE SOFTWARE AND APPLE SERVICES WILL BE CORRECTED, OR THAT THE APPLE SOFTWARE AND APPLE SERVICES WILL BE COMPATIBLE WITH FUTURE APPLE PRODUCTS OR SOFTWARE.  INSTALLATION OF THIS APPLE SOFTWARE AND USE OF THE APPLE SERVICES MAY AFFECT THE USABILITY OF THIRD PARTY SOFTWARE, APPLICATIONS OR THIRD PARTY SERVICES AS WELL AS OTHER APPLE PRODUCTS OR SERVICES.\n\nD.\tYOU FURTHER ACKNOWLEDGE THAT THE APPLE SOFTWARE AND APPLE SERVICES ARE NOT INTENDED OR SUITABLE FOR USE IN SITUATIONS OR ENVIRONMENTS WHERE THE FAILURE OR TIME DELAYS OF, OR ERRORS OR INACCURACIES IN THE CONTENT, DATA OR INFORMATION PROVIDED BY, THE APPLE SOFTWARE OR APPLE SERVICES COULD LEAD TO DEATH, PERSONAL INJURY, OR SEVERE PHYSICAL OR ENVIRONMENTAL DAMAGE, INCLUDING WITHOUT LIMITATION THE OPERATION OF NUCLEAR FACILITIES, AIRCRAFT NAVIGATION OR COMMUNICATION SYSTEMS, AIR TRAFFIC CONTROL, LIFE SUPPORT OR WEAPONS SYSTEMS. \n\nE.\tNO ORAL OR WRITTEN INFORMATION OR ADVICE GIVEN BY APPLE OR AN APPLE AUTHORIZED REPRESENTATIVE WILL CREATE A WARRANTY.  SHOULD THE APPLE SOFTWARE AND APPLE SERVICES PROVE DEFECTIVE, YOU ASSUME THE ENTIRE COST OF ALL NECESSARY SERVICING, REPAIR OR CORRECTION.  SOME JURISDICTIONS DO NOT ALLOW THE EXCLUSION OF IMPLIED WARRANTIES OR LIMITATIONS ON APPLICABLE STATUTORY RIGHTS OF A CONSUMER, SO THE ABOVE EXCLUSION AND LIMITATIONS MAY NOT APPLY TO YOU.\n\n\n\n7.\tLIMITATION OF LIABILITY \nTO THE EXTENT NOT PROHIBITED BY APPLICABLE LAW, IN NO EVENT WILL APPLE BE LIABLE FOR PERSONAL INJURY, OR ANY INCIDENTAL, SPECIAL, INDIRECT, CONSEQUENTIAL OR PUNITIVE DAMAGES WHATSOEVER, INCLUDING, WITHOUT LIMITATION, DAMAGES FOR LOSS OF PROFITS, CORRUPTION OR LOSS OF DATA, FAILURE TO TRANSMIT OR RECEIVE ANY DATA OR INFORMATION, BUSINESS INTERRUPTION OR ANY OTHER COMMERCIAL DAMAGES OR LOSSES, ARISING OUT OF OR RELATED TO THIS AGREEMENT, YOUR USE OF OR INABILITY TO USE THE APPLE SOFTWARE AND APPLE SERVICES, OR YOUR DEVELOPMENT EFFORTS, HOWEVER CAUSED, WHETHER UNDER A THEORY OF CONTRACT, WARRANTY, TORT (INCLUDING NEGLIGENCE), PRODUCTS LIABILITY, OR OTHERWISE, EVEN IF APPLE HAS BEEN ADVISED OF THE POSSIBILITY OF SUCH DAMAGES, AND NOTWITHSTANDING THE FAILURE OF ESSENTIAL PURPOSE OF ANY REMEDY.  SOME JURISDICTIONS DO NOT ALLOW THE EXCLUSION OR LIMITATION OF LIABILITY FOR PERSONAL INJURY, OR OF INCIDENTAL OR CONSEQUENTIAL DAMAGES, SO THIS LIMITATION MAY NOT APPLY TO YOU.  In no event shall Apple’s total liability to You under this Agreement for all damages (other than as may be required by applicable law in cases involving personal injury) exceed the amount of fifty dollars ($50.00).\n\n8. \tGeneral Legal Terms\n8.1\tThird Party Notices\nPortions of the Apple Software and Apple Services utilize or include third party software and other copyrighted material.  Acknowledgements, licensing terms and disclaimers for such material are contained in the electronic documentation for the Apple Software and Apple Services, and Your use of such material is governed by their respective terms.  Further, certain software libraries and other third party software included with the Apple Software are free software and licensed under the terms of the GNU General Public License (GPL) or the GNU Library/Lesser General Public License (LGPL), as the case may be.  You may obtain a complete machine-readable copy of the source code for such free software under the terms of the GPL or LGPL, as the case may be, without charge except for the cost of media, shipping, and handling, upon written request to Apple at opensource@apple.com.  The GPL/LGPL software is distributed in the hope that it will be useful, but WITHOUT ANY WARRANTY, without even the implied warranty of MERCHANTABILITY or FITNESS FOR A PARTICULAR PURPOSE.  A copy of the GPL and LGPL is included with the Apple Software.\n\n8.2\tConsent to Collection and Use of Data \nA.\tDiagnostic and Usage Data  \n-  If You are running a pre-release version of the Apple Software and Services, then unless You opt out of diagnostic and usage collection, You agree that Apple and its subsidiaries and agents will collect, maintain, process and use diagnostic, technical, usage and related information, including but not limited to unique system or hardware identifiers, information about Your computer, system and application software, and peripherals, that is gathered periodically and automatically as part of the pre-release seeding process to test, provide and improve Apple’s products and services, facilitate the provision of software updates, product support and other services to You (if any) related to the Apple Software, and to verify compliance with the terms of this Agreement.  \n\n-  If You are running a commercial version of the Apple Software and Services, then if You choose to allow diagnostic and usage collection, You agree that Apple and its subsidiaries and agents may collect, maintain, process and use diagnostic, technical, usage and related information, including but not limited to unique system or hardware identifiers, information about Your computer, system and application software, and peripherals, that is gathered periodically to provide and improve Apple’s products and services, facilitate the provision of software updates, product support and other services to You (if any) related to the Apple Software, and to verify compliance with the terms of this Agreement. \n\n-  You may change Your preferences for Diagnostics & Usage collection at any time by going to the Diagnostics & Usage setting in Your system software and deselecting the checkbox.  The Diagnostics & Usage setting is found in the Security & Privacy pane within System Preferences.  Apple may use this information, so long as it is collected in a form that does not personally identify You, for the purposes described above.  To enable Apple’s partners and third party developers to improve their software, hardware and services designed for use with Apple products, Apple may also provide any such partner or third party developer with a subset of diagnostic information that is relevant to that partner’s or developer’s software, hardware and/or services, so long as the diagnostic information is in a form that does not personally identify You.\n\nB.\tDevice Provisioning Data\nIn order to set up and use the device provisioning, account authentication, and deployment features of the Apple Software and Services, certain unique identifiers for Your computer, iOS devices, watchOS devices, iPadOS devices, tvOS devices, visionOS devices, and account information may be needed.  These unique identifiers may include Your email address, Your Apple ID, a hardware identifier for Your computer, and device identifiers entered by You into the Apple Software for Apple-branded products running iOS, watchOS, iPadOS, tvOS, or visionOS.  Such identifiers and information may be logged in association with Your interaction with the Service and Your use of these features and the Apple Software and Services.  By using the Apple Software or Services, You agree that Apple may transmit, collect, maintain, process and use these identifiers and information for the purpose of providing the Apple Software and Services, including using such identifiers for account verification and anti-fraud measures.  If You do not want to provide this information, do not use the device deployment and provisioning features of the Apple Software or Services.\n\nC.\t Privacy Policy \nAt all times Your information will be treated in accordance with Apple’s Privacy Policy, which can be viewed at: http://www.apple.com/legal/privacy/.\n\n8.3\tSeverability; Waiver\nIf a court of competent jurisdiction finds any clause of this Agreement to be unenforceable for any reason, that clause of this Agreement shall be enforced to the maximum extent permissible so as to effect the intent of the parties, and the remainder of this Agreement shall continue in full force and effect.  However, if applicable law prohibits or restricts You from fully and specifically complying with the Sections of this Agreement entitled “Internal Use License and Restrictions” or prevents the enforceability of either of those Sections, this Agreement will immediately terminate and You must immediately discontinue any use of the Apple Software and Apple Services as described in the Section entitled “Term and Termination.”  Failure by Apple to enforce any provision of this Agreement shall not be deemed a waiver of future enforcement of that or any other provision.  Any laws or regulations that provide that the language of a contract will be construed against the drafter will not apply to this Agreement.  Section headings are for convenience only and are not to be considered in construing or interpreting this Agreement.\n\n8.4\tExport Control \nYou may not use, export, re-export, import, sell or transfer the Apple Software and Apple Services except as authorized by United States law, the laws of the jurisdiction in which You obtained the Apple Software and Apple Services, and any other applicable laws and regulations.  In particular, but without limitation, the Apple Software and Apple Services may not be exported or re-exported (a) into any U.S. embargoed countries or (b) to anyone on the U.S. Treasury Department’s list of Specially Designated Nationals or the U.S. Department of Commerce Denied Person’s List or Entity List or any other restricted party lists.  By using the Apple Software and Apple Services, You represent and warrant that You are not located in any such country or on any such list.  You also agree that You will not use the Apple Software and Apple Services for any purposes prohibited by United States law, including, without limitation, the development, design, manufacture or production of nuclear, chemical or biological weapons.  \n\n\n\n8.5\tGovernment End Users \nThe Apple Software and Apple Services and Documentation are “Commercial Items”, as that term is defined at 48 C.F.R. §2.101, consisting of “Commercial Computer Software” and “Commercial Computer Software Documentation”, as such terms are used in 48 C.F.R. §12.212 or 48 C.F.R. §227.7202, as applicable.  Consistent with 48 C.F.R. §12.212 or 48 C.F.R. §227.7202-1 through 227.7202-4, as applicable, the Commercial Computer Software and Commercial Computer Software Documentation are being licensed to U.S. Government end users (a) only as Commercial Items and (b) with only those rights as are granted to all other end users pursuant to the terms and conditions herein.  Unpublished-rights reserved under the copyright laws of the United States.\n\n8.6\tDispute Resolution; Governing Law \nAny litigation or other dispute resolution between You and Apple arising out of or relating to this Agreement, the Apple Software and/or Apple Services will take place in the Northern District of California, and You and Apple hereby consent to the personal jurisdiction of and exclusive venue in the state and federal courts within that District with respect any such litigation or dispute resolution.  This Agreement will be governed by and construed in accordance with the laws of the United States and the State of California, except that body of California law concerning conflicts of law.  Notwithstanding the foregoing, the following shall apply as exceptions to You, but solely to the limited extent that You are entering into this Agreement for the sole purpose of acting on behalf of Your entity:\n\nA.  If You (as an entity entering into this Agreement) are an agency, instrumentality or department of the federal government of the United States, then this Agreement shall be governed in accordance with the laws of the United States of America, and in the absence of applicable federal law, the laws of the State of California will apply.  Further, and notwithstanding anything to the contrary in this Agreement (including but not limited to Section 4 (Indemnification)), all claims, demands, complaints and disputes will be subject to the Contract Disputes Act (41 U.S.C. §§601-613), the Tucker Act (28 U.S.C. § 1346(a) and § 1491), or the Federal Tort Claims Act (28 U.S.C. §§ 1346(b), 2401-2402, 2671-2672, 2674-2680), as applicable, or other applicable governing authority;\n\nB.  If You (as an entity entering into this Agreement) are a U.S. public and accredited educational institution, then (a) this Agreement will be governed and construed in accordance with the laws of the state (within the U.S.) in which Your educational institution is domiciled, except that body of state law concerning conflicts of law; and (b) any litigation or other dispute resolution between You and Apple arising out of or relating to this Agreement, the Apple Software and Apple Services, or Your relationship with Apple will take place in federal court within the Northern District of California, and You and Apple hereby consent to the personal jurisdiction of and exclusive venue of such District unless such consent is expressly prohibited by the laws of the state in which Your educational institution is domiciled; and\n\nC.  If You (as an entity entering into this Agreement) are an international, intergovernmental organization that has been conferred immunity from the jurisdiction of national courts through Your intergovernmental charter or agreement, then any controversy or claim arising out of or relating to this Agreement, or the breach thereof, shall be determined by arbitration administered by the International Centre for Dispute Resolution in accordance with its International Arbitration Rules.  The place of arbitration shall be London, England; the language shall be English; and the number of arbitrators shall be three.  Upon Apple’s request, You agree to provide evidence of Your status as an intergovernmental organization with such privileges and immunities.\n\nThis Agreement shall not be governed by the United Nations Convention on Contracts for the International Sale of Goods, the application of which is expressly excluded.\n\n8.7\tEntire Agreement; Governing Language\nThis Agreement constitutes the entire agreement between the parties with respect to the use of the Apple Software and Apple Services licensed hereunder and supersedes all prior understandings regarding such subject matter.  Notwithstanding the foregoing, to the extent that You have entered into the Apple Developer Program License Agreement (PLA) with Apple and are validly licensed by Apple to exercise additional rights, or to use additional features or functionality of the Apple Software or Apple Services under the PLA, You acknowledge and agree that the PLA shall govern Your use of such additional rights and privileges.  No amendment to or modification of this Agreement will be binding unless in writing and signed by Apple.  The parties hereto confirm that they have requested that this Agreement and all related documents be drafted in English.  Les parties ont exigé que le présent contrat et tous les documents connexes soient rédigés en anglais. \n\nEA1863\n08/18/2023\n", "position": "0.00;129.00", "size": "504;10204", "children": []}, {"name": null, "role": "AXScrollBar", "description": null, "role_description": "scroll bar", "value": 0.0, "position": "488.00;129.00", "size": "16;239", "children": [{"name": null, "role": "AXValueIndicator", "description": null, "role_description": "value indicator", "value": 0.0, "position": "492.00;130.00", "size": "12;26", "children": []}, {"name": null, "role": "AXButton", "description": null, "role_description": "increment arrow button", "value": null, "position": "488.00;129.00", "size": "0;0", "children": []}, {"name": null, "role": "AXButton", "description": null, "role_description": "decrement arrow button", "value": null, "position": "488.00;129.00", "size": "0;0", "children": []}, {"name": null, "role": "AXButton", "description": null, "role_description": "increment page button", "value": null, "position": "492.00;156.00", "size": "12;212", "children": []}, {"name": null, "role": "AXButton", "description": null, "role_description": "decrement page button", "value": null, "position": "492.00;129.00", "size": "12;1", "children": []}]}]}, {"name": "Agree", "role": "AXButton", "description": null, "role_description": "button", "value": null, "position": "395.00;384.00", "size": "96;32", "children": []}, {"name": "Disagree", "role": "AXButton", "description": null, "role_description": "button", "value": null, "position": "301.00;384.00", "size": "96;32", "children": []}, {"name": null, "role": "AXImage", "description": "application icon", "role_description": "image", "value": null, "position": "20.00;48.00", "size": "64;64", "children": []}, {"name": "Save…", "role": "AXButton", "description": null, "role_description": "button", "value": null, "position": "13.00;384.00", "size": "96;32", "children": []}, {"name": null, "role": "AXStaticText", "description": null, "role_description": "text", "value": "You must agree to the license agreements below in order to use Xcode.", "position": "102.00;72.00", "size": "384;38", "children": []}, {"name": null, "role": "AXButton", "description": null, "role_description": "close button", "value": null, "position": "7.00;6.00", "size": "14;16", "children": []}, {"name": null, "role": "AXButton", "description": null, "role_description": "zoom button", "value": null, "position": "47.00;6.00", "size": "14;16", "children": [{"name": null, "role": "AXGroup", "description": null, "role_description": "group", "value": null, "position": "47.00;6.00", "size": "14;16", "children": []}]}, {"name": null, "role": "AXButton", "description": null, "role_description": "minimize button", "value": null, "position": "27.00;6.00", "size": "14;16", "children": []}]}